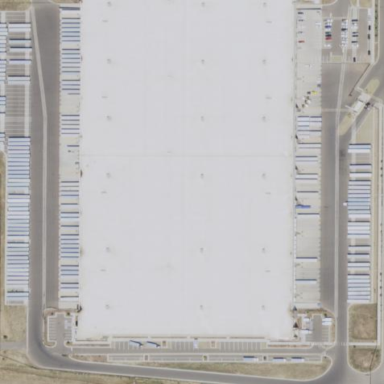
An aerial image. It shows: Warehouse that serves as post depot.